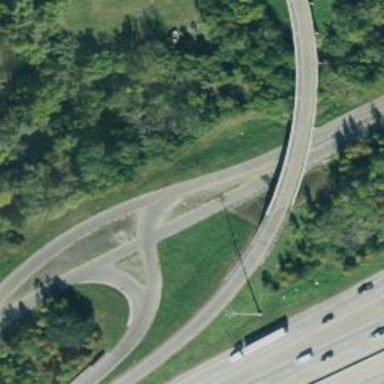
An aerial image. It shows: Secondary road with frontage road.